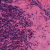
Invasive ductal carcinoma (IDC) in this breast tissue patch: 0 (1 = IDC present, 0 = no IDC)